Aerial crown-view tile of a tropical tree (Barro Colorado Island, Panama), acquired 20250414:
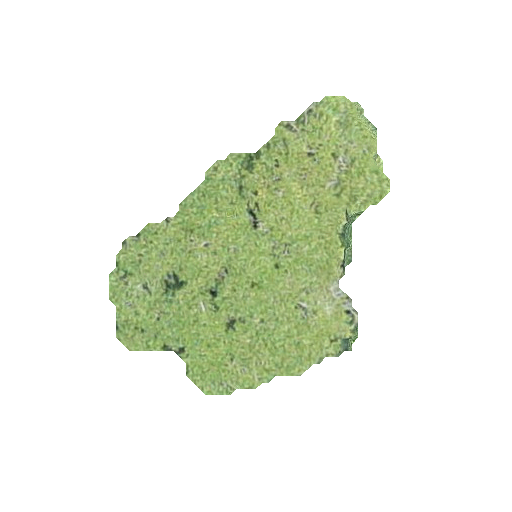
Species: Ocotea oblonga
GBIF accepted scientific name: Ocotea oblonga
Crown area: 75.374 m²